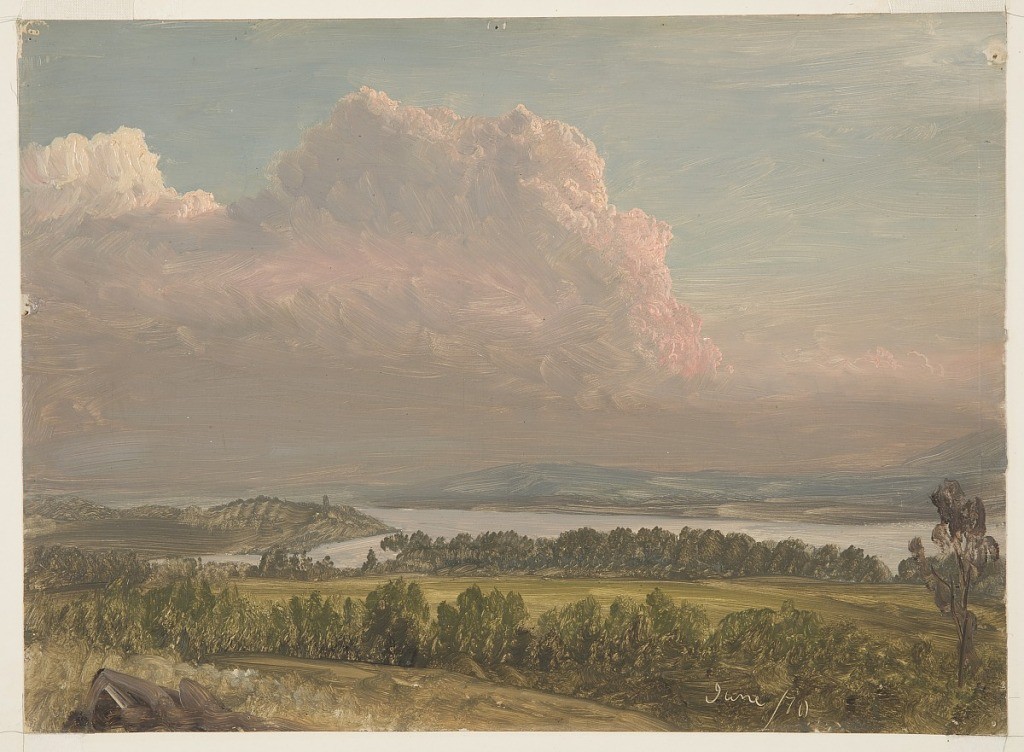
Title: High Clouds across the Hudson
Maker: Frederic Edwin Church, American, 1826–1900
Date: June 1870
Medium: Brush and oil, graphite on paperboard
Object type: Drawing
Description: Landscape sketch showing a view of view of Hudson Valley, looking southwest from the artist's estate near Hudson, New York. Billowing thunder clouds illuminated in a rosy pink by the setting sun's light rise in the background. A wide portion of the Hudson River is visible in middle distance at center and right. Green woods and meadows of Long Hill and Hudson's east bank included in foreground.